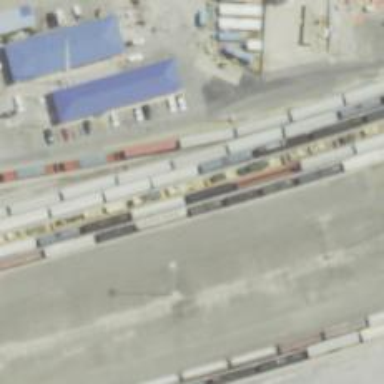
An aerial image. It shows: Rail spur service.